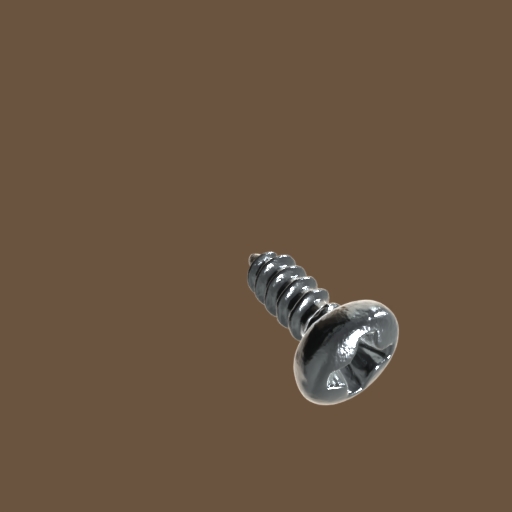
Label: screw